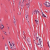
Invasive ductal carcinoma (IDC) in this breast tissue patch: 1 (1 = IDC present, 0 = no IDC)